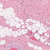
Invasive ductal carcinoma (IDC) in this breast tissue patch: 0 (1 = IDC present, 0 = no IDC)